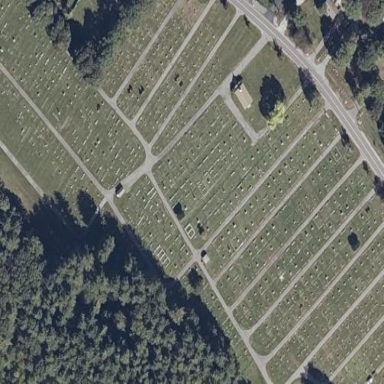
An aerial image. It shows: Cemetery.